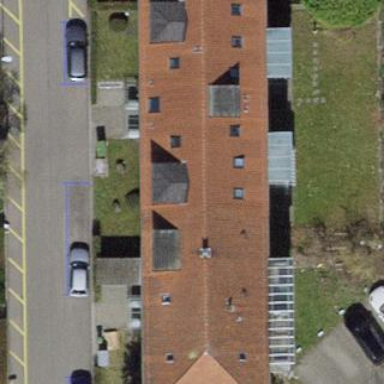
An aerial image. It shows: Apartment building with tile roof.